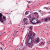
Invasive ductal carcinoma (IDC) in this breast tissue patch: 0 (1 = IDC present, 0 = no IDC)